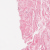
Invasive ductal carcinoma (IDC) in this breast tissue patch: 0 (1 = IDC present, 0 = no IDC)